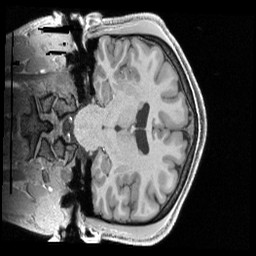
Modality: T1w
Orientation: coronal
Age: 21
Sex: male
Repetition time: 2.4 s
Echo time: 0.00222 s